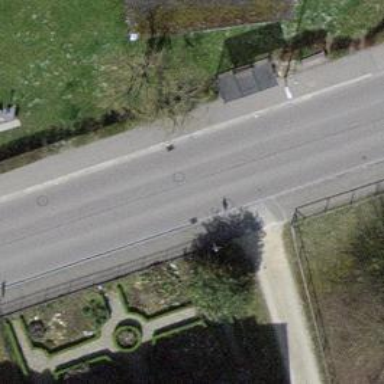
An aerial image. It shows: Public transport stop position.